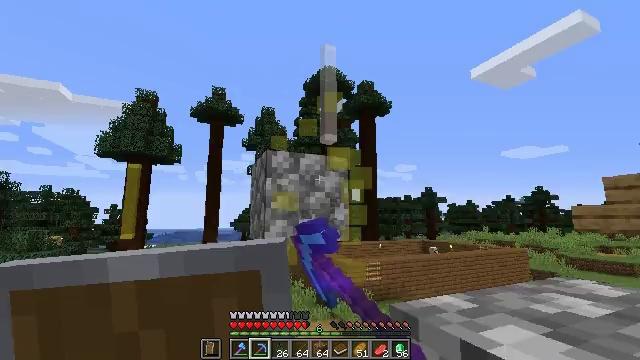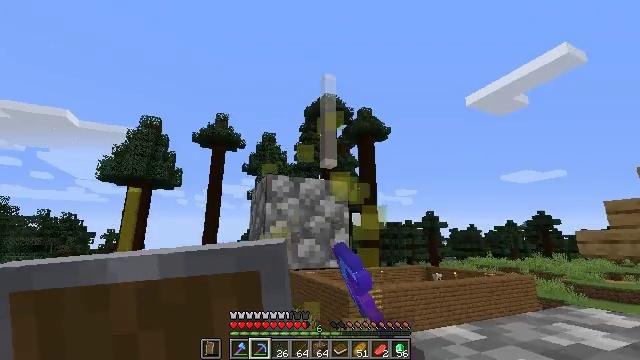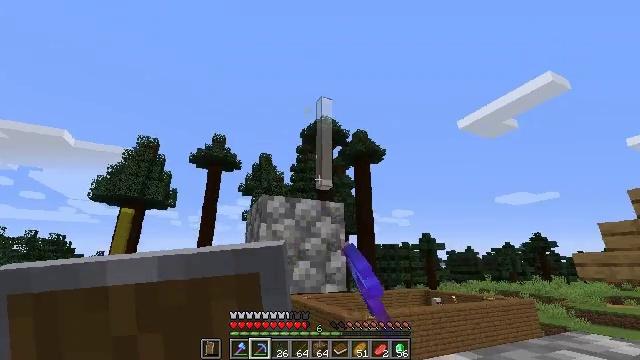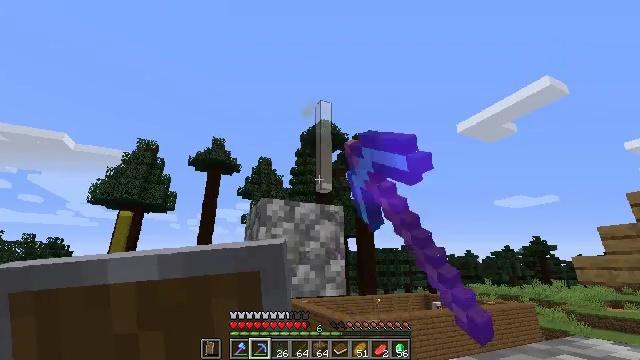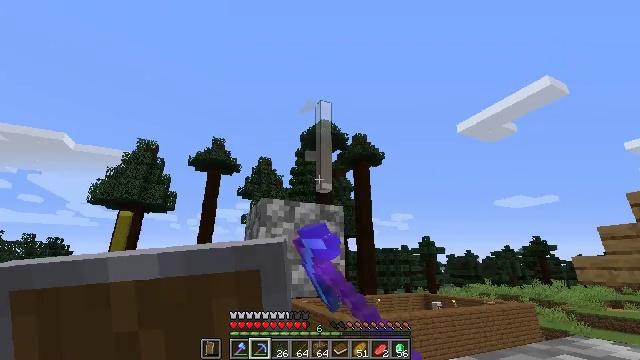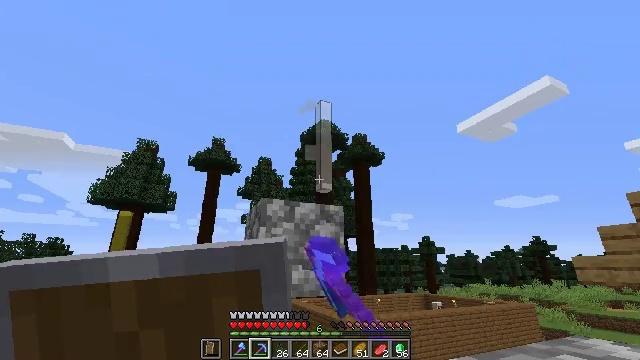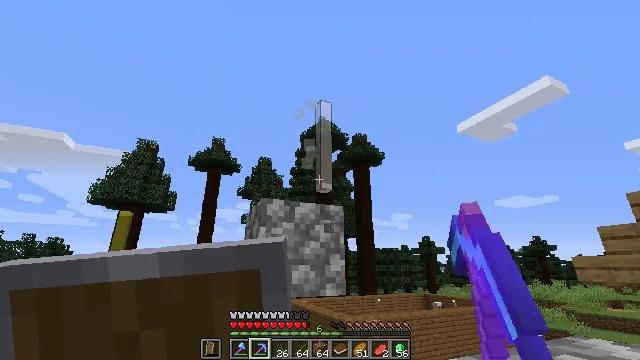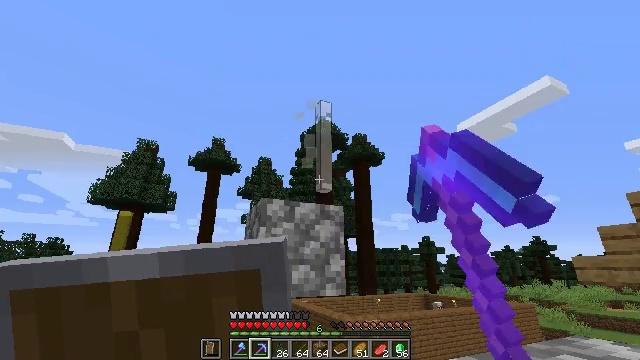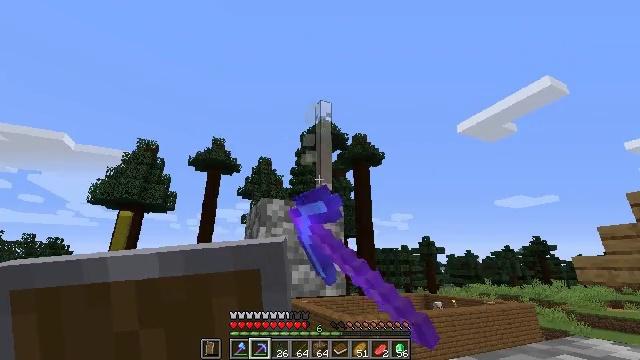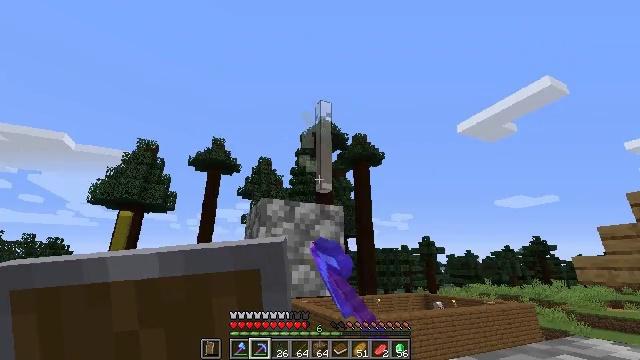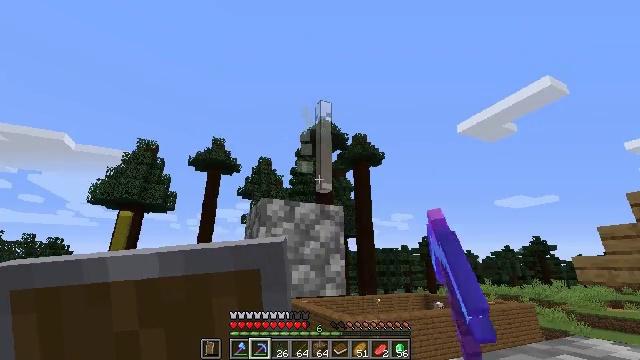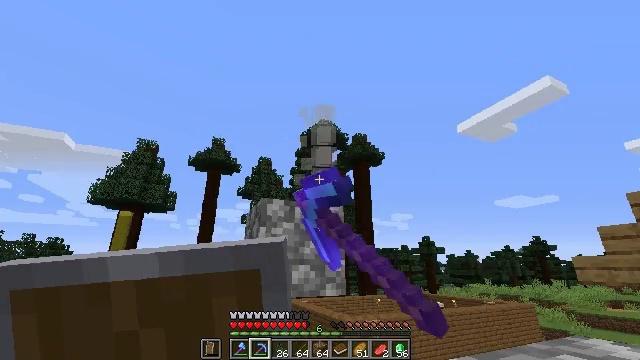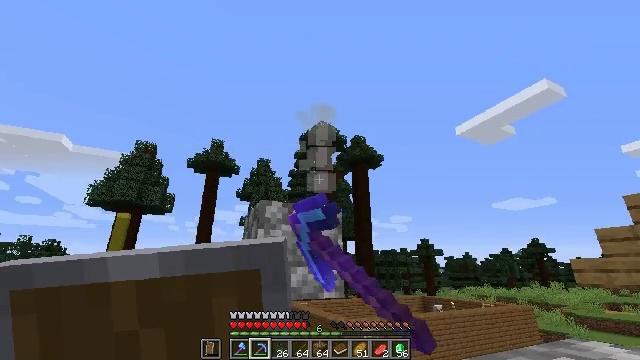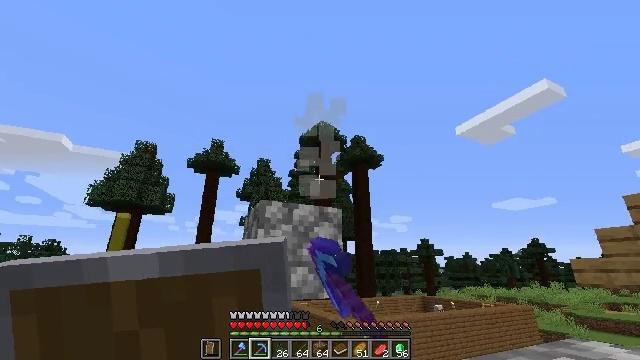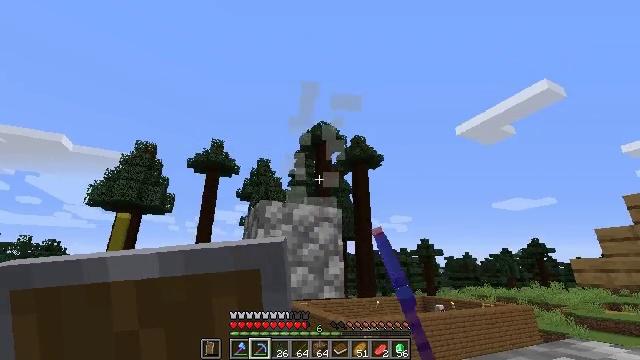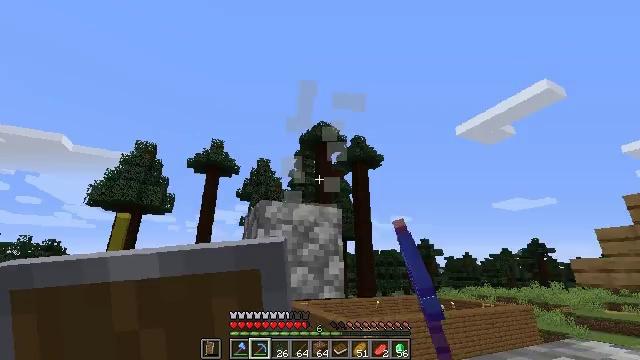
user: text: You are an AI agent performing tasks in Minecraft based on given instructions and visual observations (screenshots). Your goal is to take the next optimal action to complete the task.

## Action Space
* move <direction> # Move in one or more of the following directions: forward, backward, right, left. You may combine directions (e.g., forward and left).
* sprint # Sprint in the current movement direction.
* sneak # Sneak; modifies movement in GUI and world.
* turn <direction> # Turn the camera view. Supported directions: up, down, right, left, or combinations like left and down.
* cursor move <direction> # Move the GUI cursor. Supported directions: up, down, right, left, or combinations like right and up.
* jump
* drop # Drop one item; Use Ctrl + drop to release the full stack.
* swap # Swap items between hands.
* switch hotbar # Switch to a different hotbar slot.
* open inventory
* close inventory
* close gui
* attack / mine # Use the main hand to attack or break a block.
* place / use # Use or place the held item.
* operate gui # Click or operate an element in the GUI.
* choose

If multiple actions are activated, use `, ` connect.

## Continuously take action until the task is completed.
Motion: motion action
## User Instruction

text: Mine white stained glass pane from a window.
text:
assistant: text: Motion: sneak, turn up, attack / mine
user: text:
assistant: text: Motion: sneak, turn up, attack / mine
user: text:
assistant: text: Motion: sneak, attack / mine
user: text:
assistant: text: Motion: sneak, attack / mine
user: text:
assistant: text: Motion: sneak, attack / mine
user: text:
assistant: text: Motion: sneak, attack / mine
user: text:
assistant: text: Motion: sneak, attack / mine
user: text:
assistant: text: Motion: sneak, attack / mine
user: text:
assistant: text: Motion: sneak, attack / mine
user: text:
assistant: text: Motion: sneak, attack / mine
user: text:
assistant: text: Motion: sneak, attack / mine
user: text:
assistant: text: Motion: sneak, attack / mine
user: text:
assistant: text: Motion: sneak, attack / mine
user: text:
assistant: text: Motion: sneak, attack / mine
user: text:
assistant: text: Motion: sneak, attack / mine
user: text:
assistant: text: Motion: sneak, attack / mine